Question:
I am trying to get two images of users each in semicircle of circle here in this shape but havent succeeded, any help will be appreciated.
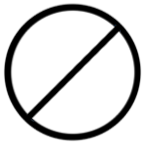
Answer: Use this code may be helpful for you
_imgViewProfile=[[UIImageView alloc]initWithFrame:CGRectMake(10,10,44,44)];
[_imgViewProfile.layer setCornerRadius:_imgViewProfile.bounds.size.width/2];
_imgViewProfile.clipsToBounds = YES;
In order to make the circle your uiImageview's height and width should be equal.